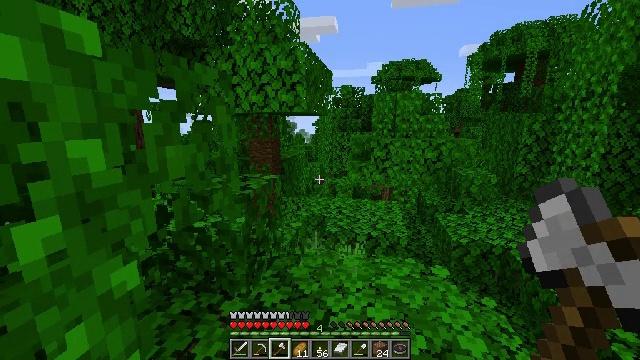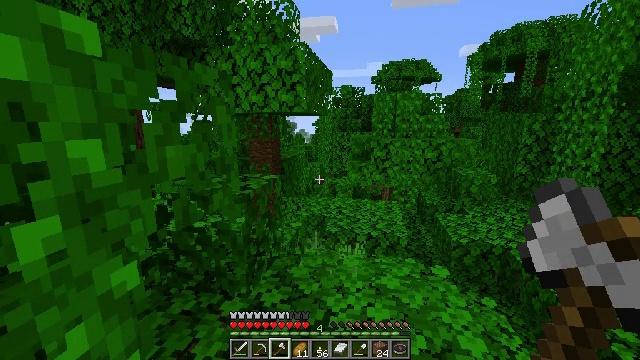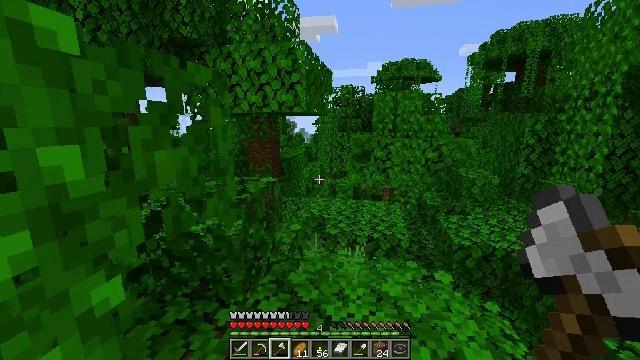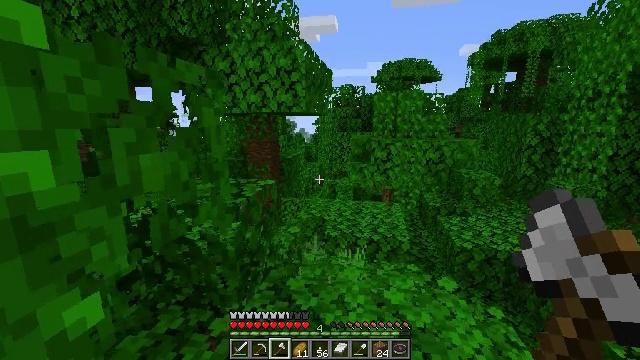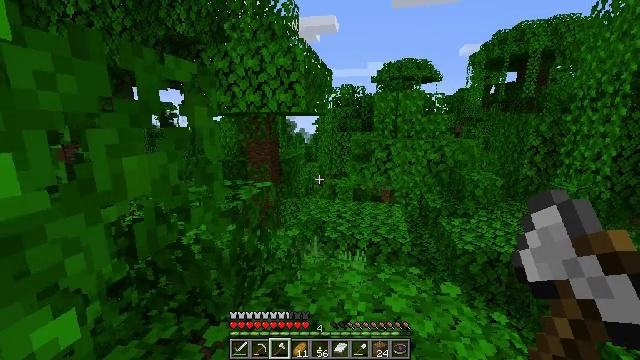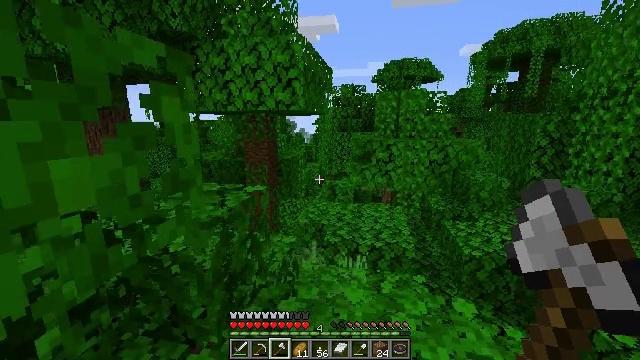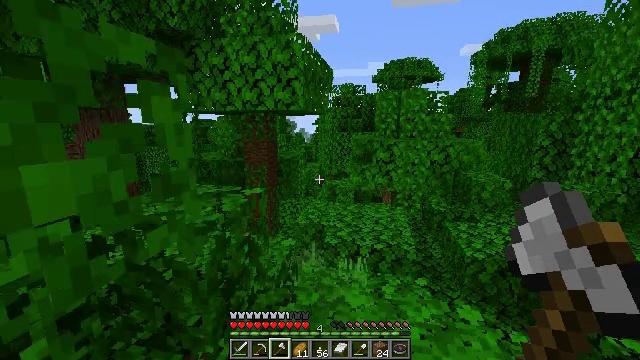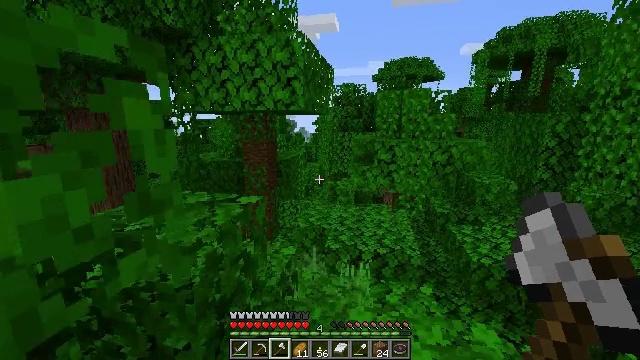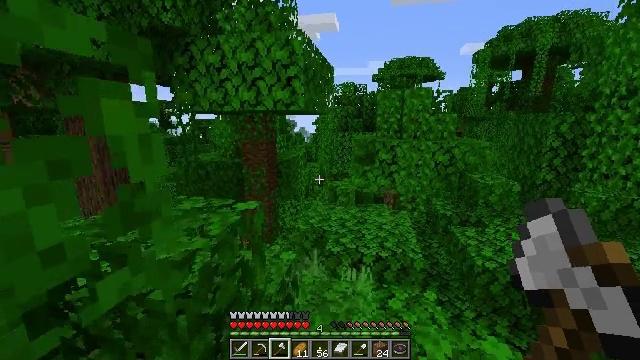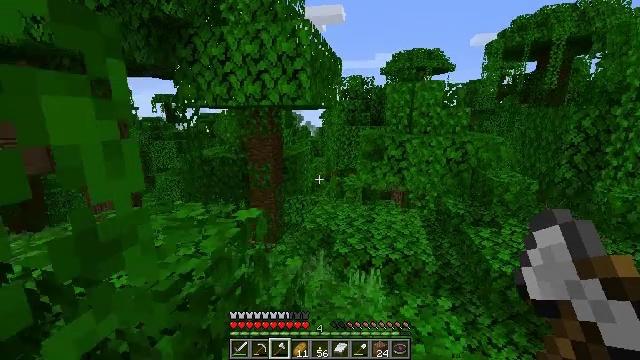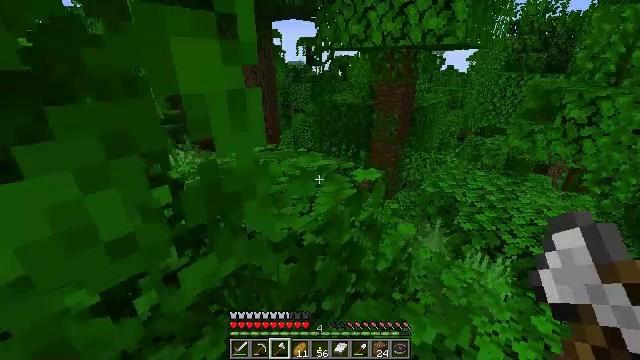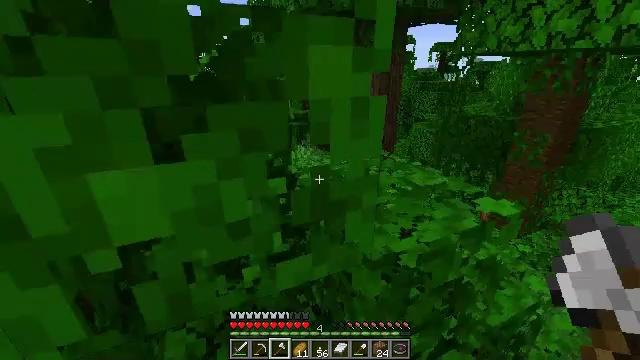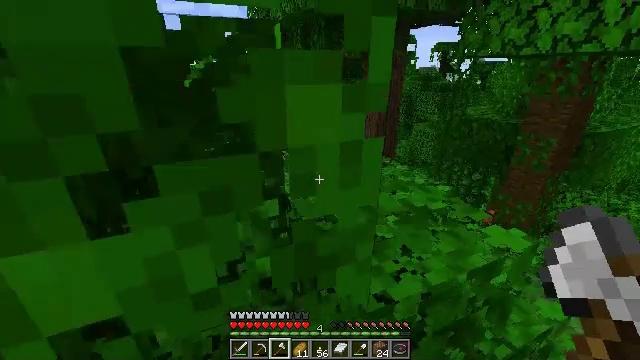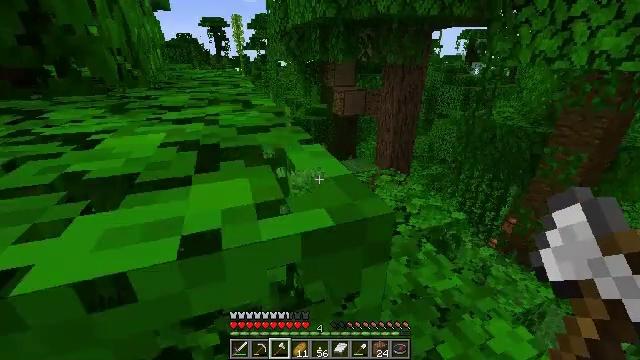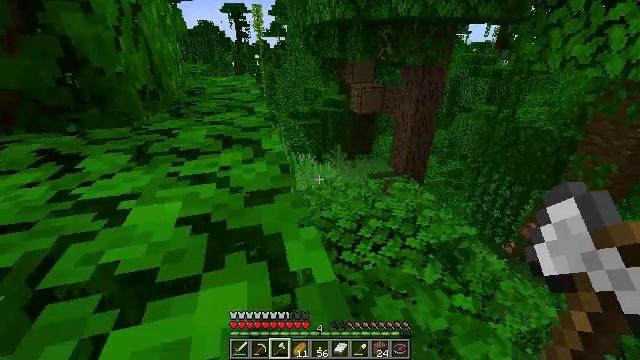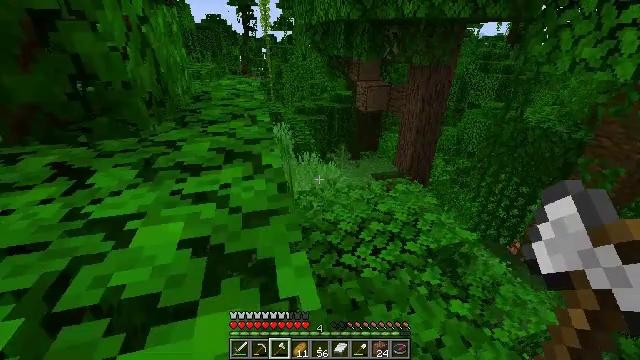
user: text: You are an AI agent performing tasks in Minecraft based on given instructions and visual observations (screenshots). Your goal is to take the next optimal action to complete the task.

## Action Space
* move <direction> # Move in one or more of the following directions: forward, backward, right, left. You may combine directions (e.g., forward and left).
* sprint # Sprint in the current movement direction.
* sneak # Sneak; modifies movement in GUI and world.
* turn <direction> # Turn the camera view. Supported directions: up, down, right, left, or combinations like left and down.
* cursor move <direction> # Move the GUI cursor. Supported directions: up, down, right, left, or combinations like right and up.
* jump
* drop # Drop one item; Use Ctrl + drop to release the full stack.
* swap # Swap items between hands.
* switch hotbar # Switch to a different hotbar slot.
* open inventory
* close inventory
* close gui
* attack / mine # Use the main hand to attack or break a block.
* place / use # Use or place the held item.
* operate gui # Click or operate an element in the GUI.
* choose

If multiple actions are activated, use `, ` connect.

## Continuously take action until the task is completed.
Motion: motion action
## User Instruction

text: Harvest bamboo from the farm.
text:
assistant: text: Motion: no_op
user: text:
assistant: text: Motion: move forward
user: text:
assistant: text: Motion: move forward
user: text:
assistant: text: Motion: move forward
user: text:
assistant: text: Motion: move forward
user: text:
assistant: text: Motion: move forward
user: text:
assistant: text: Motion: move forward
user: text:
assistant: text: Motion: move forward
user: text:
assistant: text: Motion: move forward, turn left and down
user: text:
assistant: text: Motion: move forward, turn left and down
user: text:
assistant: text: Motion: move forward, turn left and up
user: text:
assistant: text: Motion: move forward, jump
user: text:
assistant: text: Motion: move forward, turn left and down, jump
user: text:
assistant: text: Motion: move forward, turn left and down, jump
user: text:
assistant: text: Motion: move forward, turn left and down
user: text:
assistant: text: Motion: move forward
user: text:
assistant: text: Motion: move forward
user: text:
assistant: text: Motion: move forward
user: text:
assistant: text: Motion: move forward
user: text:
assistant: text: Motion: move forward
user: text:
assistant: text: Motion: move forward
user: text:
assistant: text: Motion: move forward
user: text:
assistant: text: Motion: move forward
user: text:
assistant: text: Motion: move forward
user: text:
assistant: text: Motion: move forward
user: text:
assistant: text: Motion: move forward
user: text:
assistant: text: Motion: move forward
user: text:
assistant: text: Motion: move forward, jump
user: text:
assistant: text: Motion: move forward, jump
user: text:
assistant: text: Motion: move forward, jump